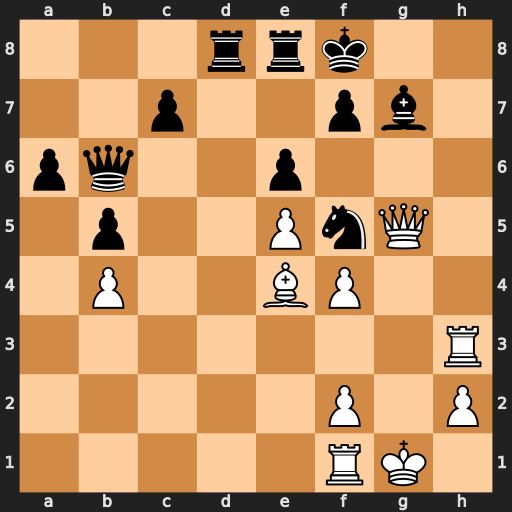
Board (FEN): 3rrk2/2p2pb1/pq2p3/1p2PnQ1/1P2BP2/7R/5P1P/5RK1
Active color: w
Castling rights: -
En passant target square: -
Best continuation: Rh7 Qd4 Bxf5 Bxe5 fxe5